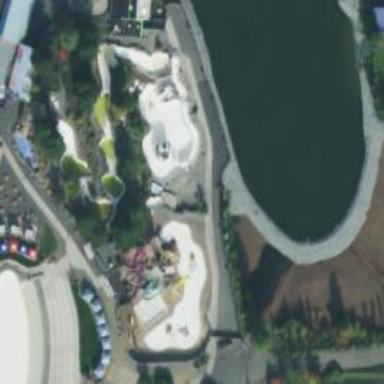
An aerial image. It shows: Water slide attraction.